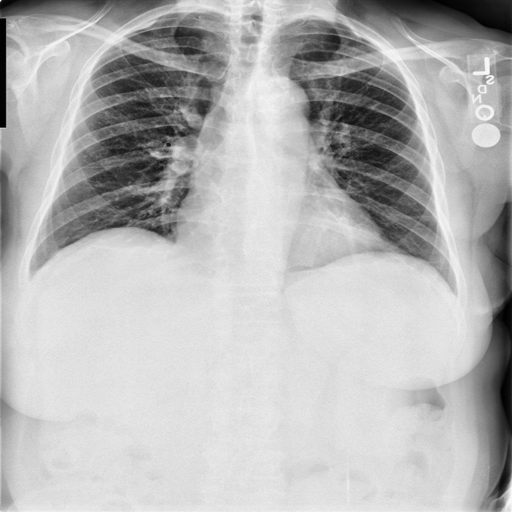
Finding: NORMAL